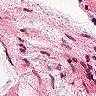
Metastatic tissue present: no